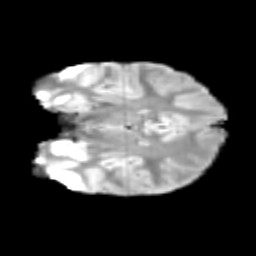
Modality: T2w
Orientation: coronal
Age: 11
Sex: male
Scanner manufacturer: siemens
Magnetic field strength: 3 T
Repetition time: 3.8 s
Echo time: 0.07 s